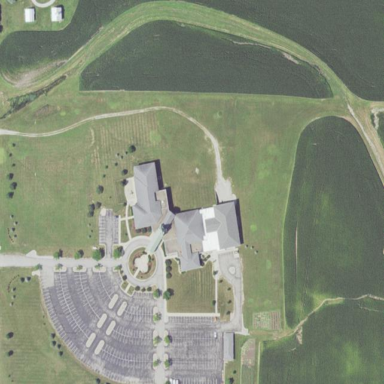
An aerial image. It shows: Building serving as place of worship.